Question: What is the third app under "Shopping"?
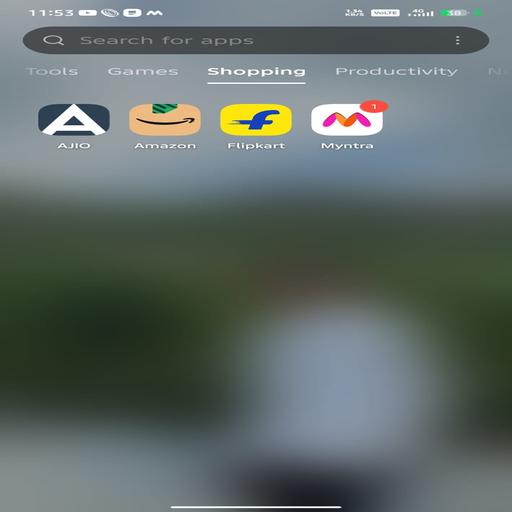
Answer: Myntra